Question: I notice this prompt style, and i liked it more than the UIAlertView prompt, so i am wondering, is it a customized UIAlertView or just a UIView containing two buttons which gets animated up and down programatically like any other UIView. Thanx.

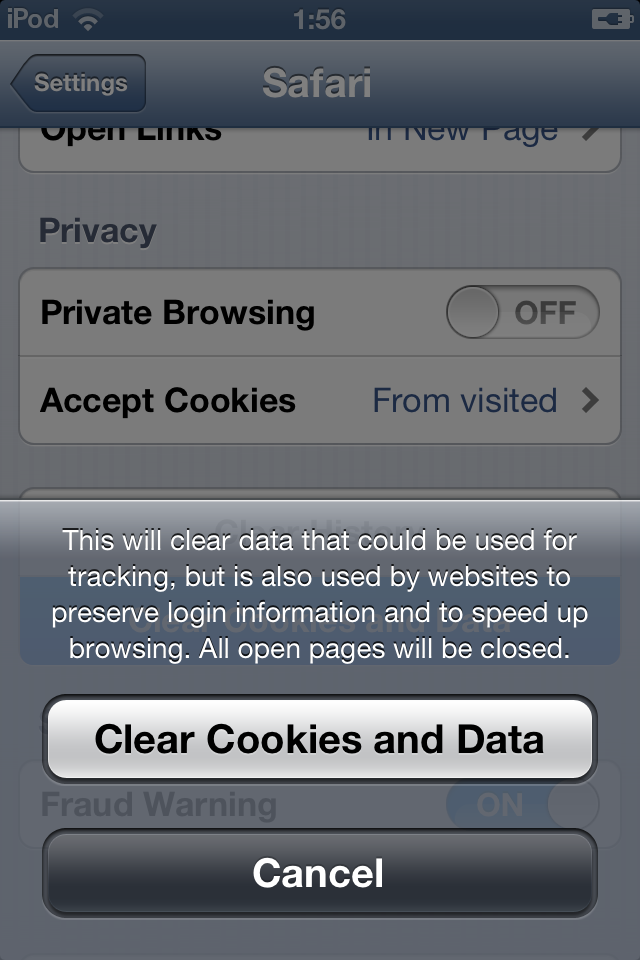
Answer: That's a 'UIActionSheet', not 'UIAlertView', and has been around since iOS 2.0. <URL>.